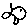
Label: fish